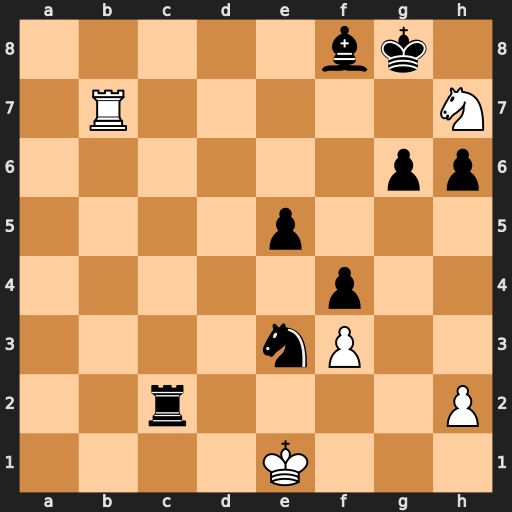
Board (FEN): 5bk1/1R5N/6pp/4p3/5p2/4nP2/2r4P/4K3
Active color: w
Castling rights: -
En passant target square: -
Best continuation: Nf6+ Kh8 Rh7#